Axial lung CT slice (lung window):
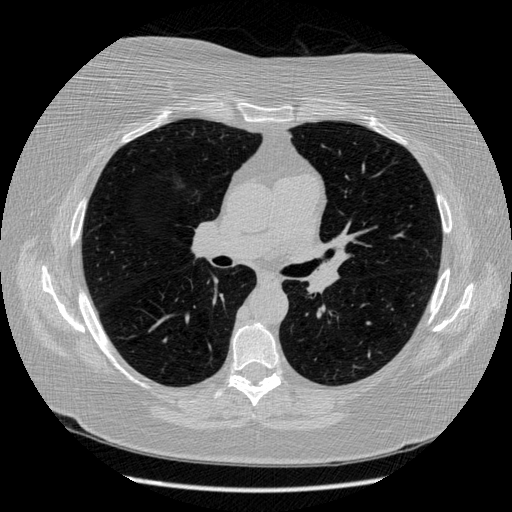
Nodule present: no